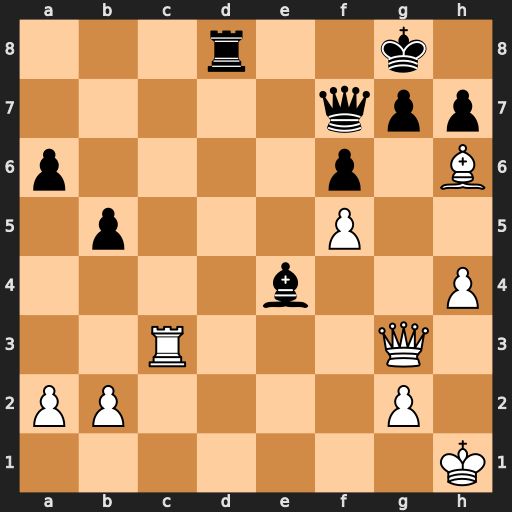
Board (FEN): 3r2k1/5qpp/p4p1B/1p3P2/4b2P/2R3Q1/PP4P1/7K
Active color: w
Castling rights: -
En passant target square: -
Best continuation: Rc7 Rd1+ Kh2 Qxc7 Qxc7